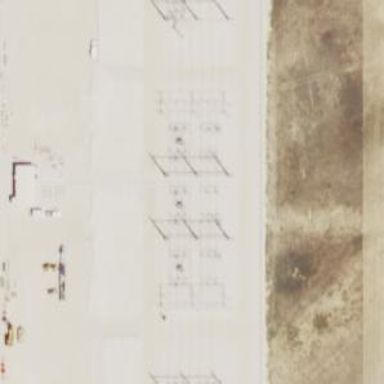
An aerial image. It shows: Switch used for power control.